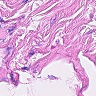
Metastatic tissue present: no